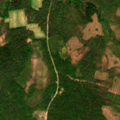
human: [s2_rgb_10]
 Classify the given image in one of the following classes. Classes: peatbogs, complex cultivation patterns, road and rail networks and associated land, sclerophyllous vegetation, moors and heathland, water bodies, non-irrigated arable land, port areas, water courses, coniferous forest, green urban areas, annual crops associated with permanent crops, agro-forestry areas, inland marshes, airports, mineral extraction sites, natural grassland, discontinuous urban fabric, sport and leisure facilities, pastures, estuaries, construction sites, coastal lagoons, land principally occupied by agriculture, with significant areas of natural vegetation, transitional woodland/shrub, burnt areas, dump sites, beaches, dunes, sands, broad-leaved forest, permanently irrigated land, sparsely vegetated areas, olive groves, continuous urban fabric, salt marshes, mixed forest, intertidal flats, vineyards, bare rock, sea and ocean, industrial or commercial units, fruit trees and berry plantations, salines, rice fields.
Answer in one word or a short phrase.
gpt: coniferous forest, mixed forest, transitional woodland/shrub